Field crop: maize
Growth stage: 2
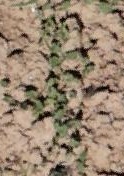
Species: convolvulus